Question: I've a MapView, and I want to add it a dropshadow, but the method I tried doesn't work:
'''
- (void)viewDidLoad {
[super viewDidLoad];
mapView.layer.shadowColor = [[UIColor blackColor] CGColor];
mapView.layer.shadowOffset = CGSizeMake(10.0f, 10.0f);
mapView.layer.shadowOpacity = 1.0f;
mapView.layer.shadowRadius = 10.0f;
}
'''
I get this:

Am I doing something wrong?
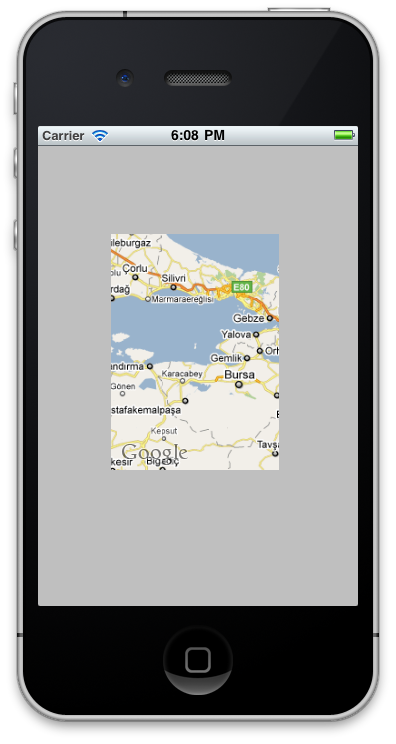
Answer: Resolved thanks to: <URL>
using this code:
'''
[[mapView layer] setMasksToBounds:NO];
[[mapView layer] setShadowColor:[UIColor blackColor].CGColor];
[[mapView layer] setShadowOpacity:1.0f];
[[mapView layer] setShadowRadius:6.0f];
[[mapView layer] setShadowOffset:CGSizeMake(0, 3)];
'''